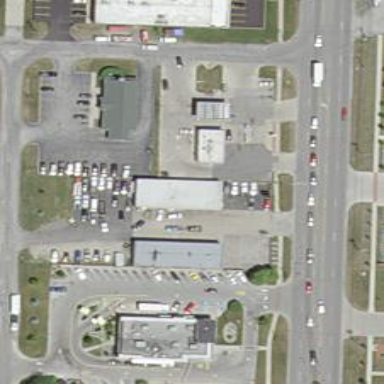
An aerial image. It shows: Convenience shop.